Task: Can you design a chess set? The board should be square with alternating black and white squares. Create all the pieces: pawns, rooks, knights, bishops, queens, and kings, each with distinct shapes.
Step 3592:
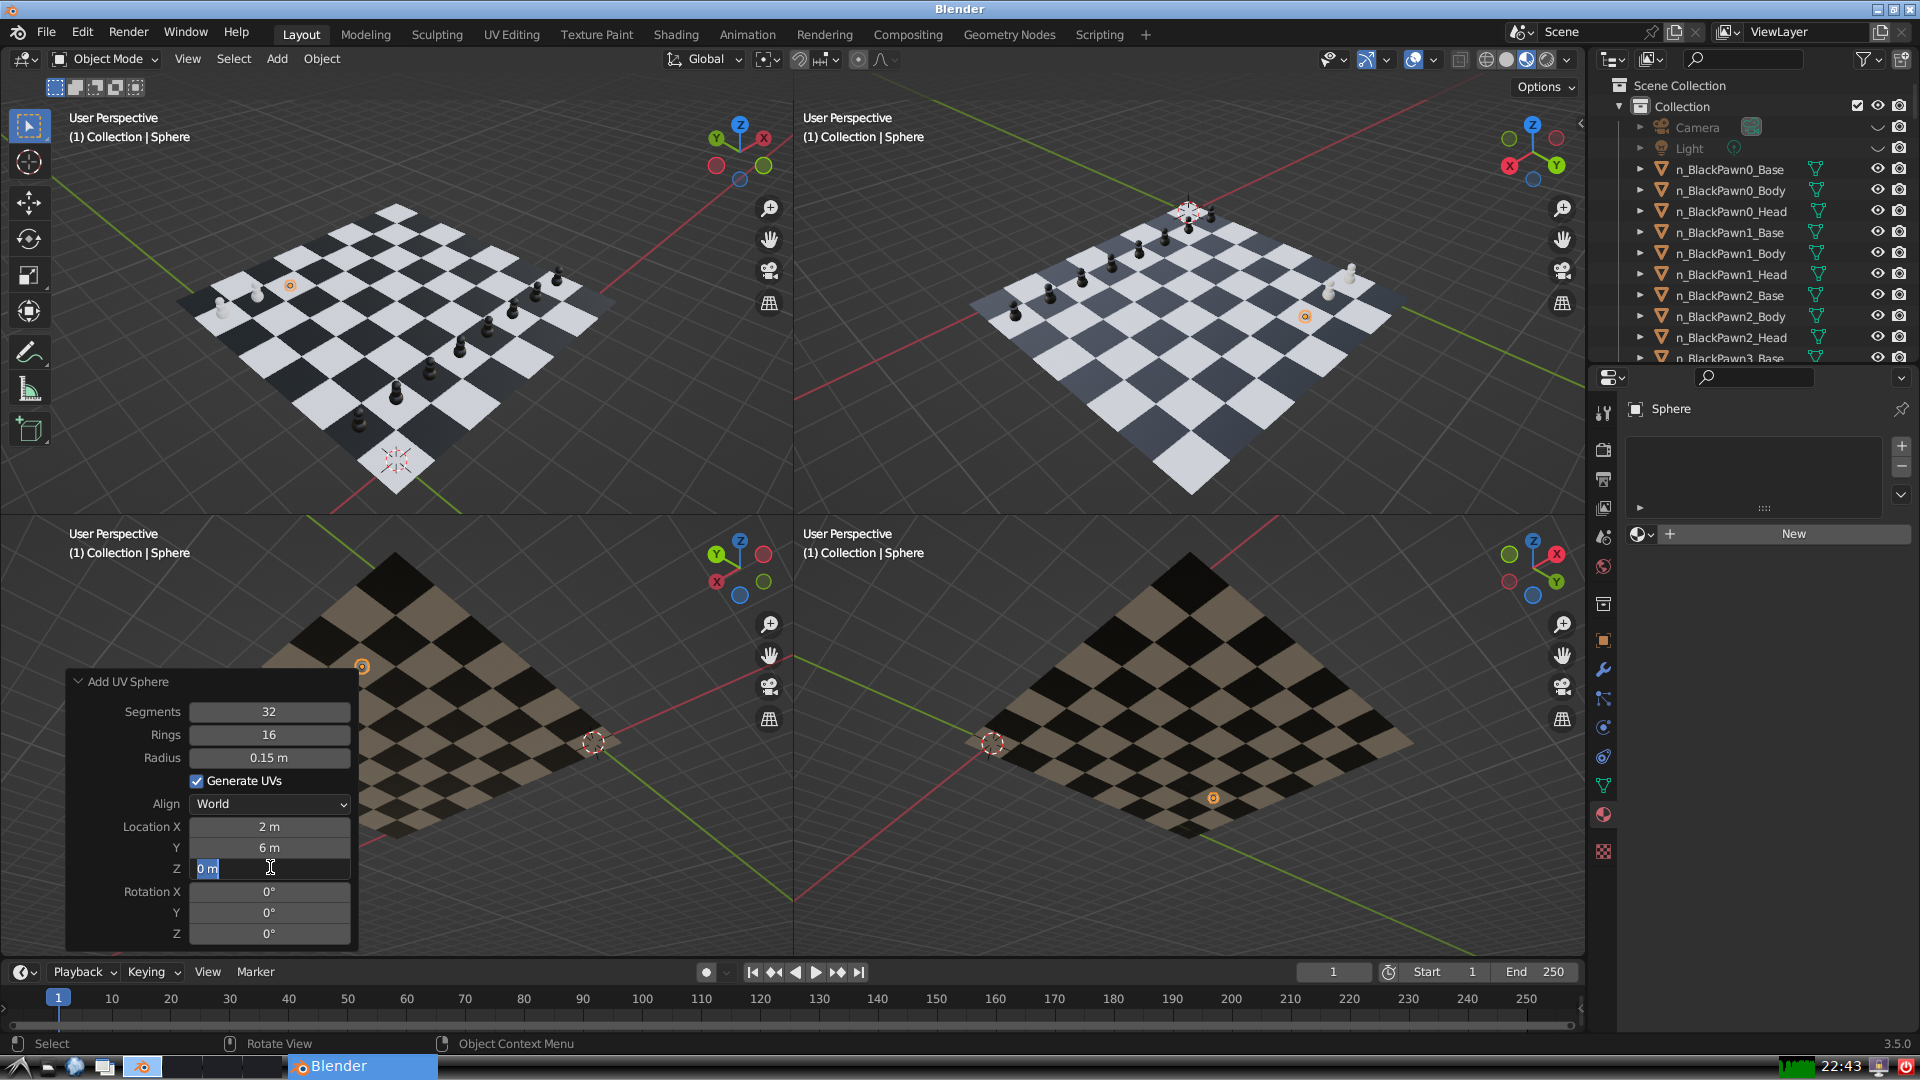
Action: input_text: 0.15